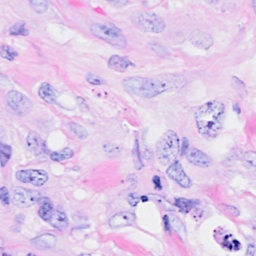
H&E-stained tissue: Breast